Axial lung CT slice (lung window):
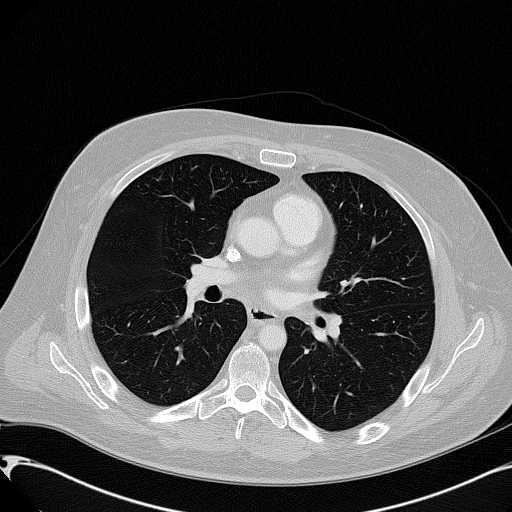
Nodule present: no